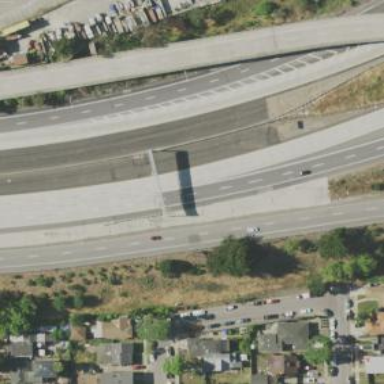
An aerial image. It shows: Motorway link.